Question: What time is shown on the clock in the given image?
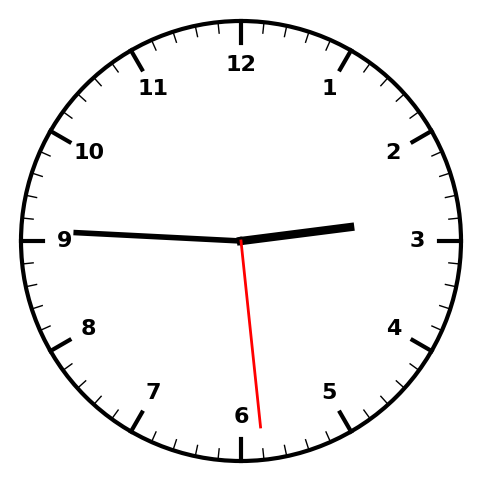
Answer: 02:45:29